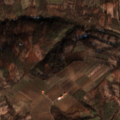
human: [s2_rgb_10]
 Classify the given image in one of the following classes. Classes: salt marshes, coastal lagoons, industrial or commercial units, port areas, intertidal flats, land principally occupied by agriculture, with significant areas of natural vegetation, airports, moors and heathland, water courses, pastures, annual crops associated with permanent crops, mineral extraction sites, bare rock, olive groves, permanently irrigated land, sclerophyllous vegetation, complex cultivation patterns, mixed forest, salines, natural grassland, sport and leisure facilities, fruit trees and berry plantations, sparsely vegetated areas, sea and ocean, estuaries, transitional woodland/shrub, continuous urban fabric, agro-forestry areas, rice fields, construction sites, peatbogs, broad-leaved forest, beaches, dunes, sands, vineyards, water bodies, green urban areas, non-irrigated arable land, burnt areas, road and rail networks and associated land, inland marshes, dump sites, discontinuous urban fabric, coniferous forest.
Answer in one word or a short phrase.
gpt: pastures, complex cultivation patterns, land principally occupied by agriculture, with significant areas of natural vegetation, broad-leaved forest, transitional woodland/shrub